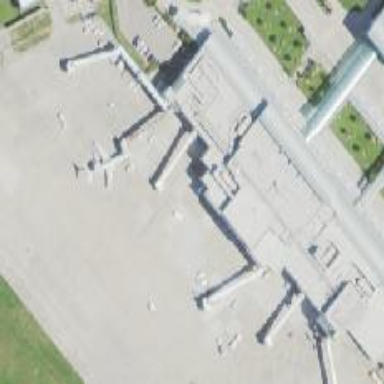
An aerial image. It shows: Airport gate.